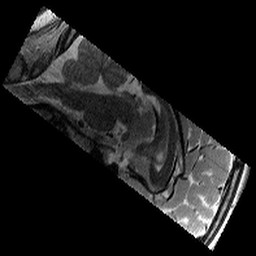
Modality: T2w
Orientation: sagittal
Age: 12
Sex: male
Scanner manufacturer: siemens
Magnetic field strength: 3 T
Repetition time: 9.23 s
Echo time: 0.067 s